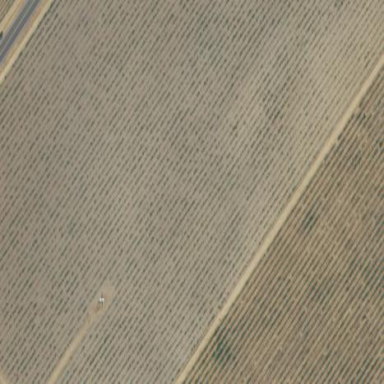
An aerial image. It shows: Vineyard where grapes are grown.